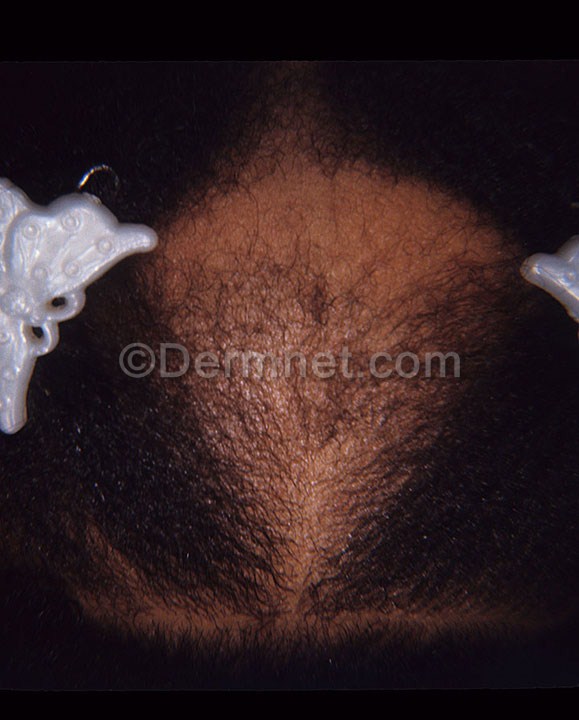
Disease: Hair Loss Photos Alopecia and other Hair Diseases